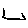
Label: hexagon